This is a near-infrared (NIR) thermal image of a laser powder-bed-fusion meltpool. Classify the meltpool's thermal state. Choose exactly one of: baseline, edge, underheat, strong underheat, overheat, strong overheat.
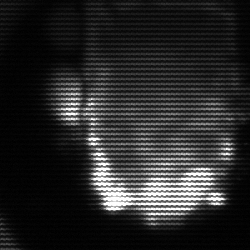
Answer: baseline